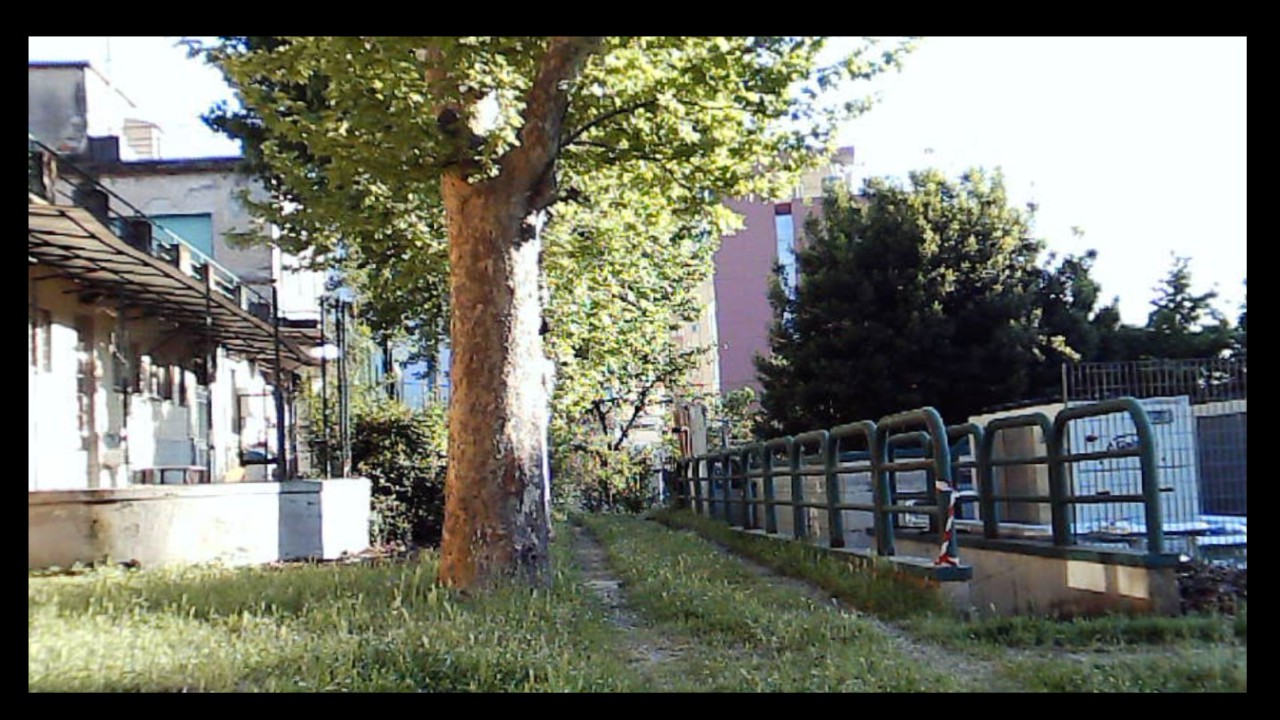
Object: DJI Tello EDU